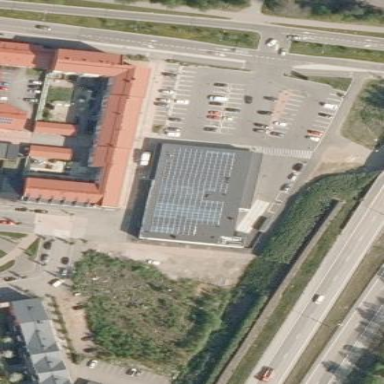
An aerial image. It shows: Supermarket located in building.